Question: I am using QTableView to display Pandas.Thank to the codes from StackOverFlow, I can do it.
I want to update the value of the cell on the right of a ComboBox when I check or uncheck some values of the ComboBox but I am new to PyQt5 and I don't know how to do.
When I select 'A' => the cell on the right will be 'A', then I check 'B' => the cell on the right will be 'A,B'. If I deselect A => the cell on the right will be 'B'
I have been searching but I cant not find a solution.
I really need your help.
This is what I am trying to do.

'''
import sys
from PyQt5 import QtCore, QtGui, QtWidgets
from PyQt5.QtWidgets import QApplication, QWidget, QTableWidget, QComboBox, QVBoxLayout
from PyQt5.QtCore import Qt
dept_list = ['A','B','C','D','E','F','G','H']
class TableModel(QtCore.QAbstractTableModel):
def __init__(self, data):
super().__init__()
self._data = data
def data(self, index, role):
if role == Qt.DisplayRole or role == Qt.EditRole:
# See below for the nested-list data structure.
# .row() indexes into the outer list,
# .column() indexes into the sub-list
value = self._data.iloc[index.row(), index.column()]
return str(value)
def rowCount(self, index):
# The length of the outer list.
return self._data.shape[0]
def columnCount(self, index):
# The following takes the first sub-list, and returns
# the length (only works if all rows are an equal length)
return self._data.shape[1]
def flags(self, index):
return Qt.ItemIsSelectable | Qt.ItemIsEnabled | Qt.ItemIsEditable
def setData(self, index, value, role):
if role == Qt.EditRole:
self._data.iloc[index.row(), index.column()] = value
self._data.iat[index.row(), self._data.shape[1]-1] = value
self.dataChanged.emit(index, index)
return True
def headerData(self, section, orientation, role):
if role == Qt.DisplayRole:
if orientation == Qt.Horizontal:
return str(self._data.columns[section])
if orientation == Qt.Vertical:
return str(self._data.index[section])
class CheckableComboBox(QComboBox):
def __init__(self):
super().__init__()
self._changed = False
self.view().pressed.connect(self.handleItemPressed)
self.checked_item=[]
for i in range(len(dept_list)):
self.addItem(dept_list[i])
self.setItemChecked(i, False)
def setItemChecked(self, index, checked=False):
item = self.model().item(index, self.modelColumn()) # QStandardItem object
if checked:
item.setCheckState(Qt.Checked)
else:
item.setCheckState(Qt.Unchecked)
def handleItemPressed(self, index):
item = self.model().itemFromIndex(index)
if item.checkState() == Qt.Checked:
item.setCheckState(Qt.Unchecked)
if item.text() in self.checked_item:
self.checked_item.remove(item.text())
print(self.checked_item)
else:
item.setCheckState(Qt.Checked)
self.checked_item.append(item.text())
print(self.checked_item)
self._changed = True
self.check_items()
def hidePopup(self):
if not self._changed:
super().hidePopup()
self._changed = False
def item_checked(self, index):
# getting item at index
item = self.model().item(index, 0)
# return true if checked else false
return item.checkState() == Qt.Checked
def check_items(self):
# blank list
checkedItems = []
# traversing the items
for i in range(self.count()):
# if item is checked add it to the list
if self.item_checked(i):
checkedItems.append(i)
# checkedItems.append(self.model().item(i, 0).text())
# call this method
self.update_labels(checkedItems)
# method to update the label
def update_labels(self, item_list):
n = ''
count = 0
# traversing the list
for i in item_list:
# if count value is 0 don't add comma
if count == 0:
n += ' % s' % i
# else value is greater then 0
# add comma
else:
n += ', % s' % i
# increment count
count += 1
# loop
for i in range(self.count()):
# getting label
text_label = self.model().item(i, 0).text()
# default state
if text_label.find('-') >= 0:
text_label = text_label.split('-')[0]
# shows the selected items
item_new_text_label = text_label + ',' + n
# setting text to combo box
self.setItemText(i, item_new_text_label)
class MainWindow(QtWidgets.QMainWindow):
def __init__(self):
super().__init__()
self.table = QtWidgets.QTableView()
self.combo_box_list=[]
import pandas as pd
df = pd.read_excel(r"E:92021-12 2022 1001.xlsx", skiprows=7)
# data = pd.DataFrame([[1, 9, 2], [1, 0, -1], [3, 5, 2], [3, 3, 2], [5, 8, 9],],
# columns=["A", "B", "C"],
# index=["Row 1", "Row 2", "Row 3", "Row 4", "Row 5"],)
df['Allocation Selection'] = ''
df['Allocation']=''
self.model = TableModel(df)
self.table.setModel(self.model)
# combo = CheckableComboBox()
# for i in range(len(dept_list)):
# combo.addItem(dept_list[i])
# combo.setItemChecked(i, False)
for i in range(df.shape[0]):
combo = CheckableComboBox()
self.combo_box_list.append(combo)
# pix = QPersistentModelIndex(index)
# combo.currentIndexChanged[str].connect(lambda txt, pix=pix: self.tableView.model().setData(QModelIndex(pix), txt))
self.table.setIndexWidget(self.model.index(i, df.shape[1] - 2), combo)
self.setCentralWidget(self.table)
self.setGeometry(600, 100, 400, 200)
app = QtWidgets.QApplication(sys.argv)
window = MainWindow()
window.show()
app.exec_()
'''
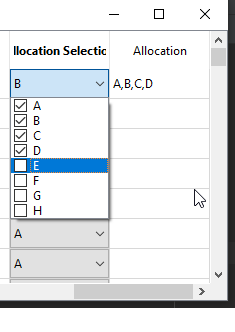
Answer: If I understand correctly, you are using QTableView to display a pandas dataframe. In this case it should be quite simple. You need to use the signal that comes from the QComboBox when an item is selected - probably 'currentIndexChanged()'. You need to connect this to a function that will identify which items in your QComboBox are checked, and from this build the string that will go into the dataframe at the right place. Once the dataframe is updated, your QTableView should update to display the new cell of the dataframe. Without knowing more about your exact setup (the checkable combobox) I can't be more specific.
Edit: Here is a working solution. The first step was to make the combobox aware of what row it is in - in this case I just passed the row number as a variable to the combobox on creation. It's a quick and dirty way to do it - it would be better to find the row of the table that the widget is in dynamically. The second step is to define a custom signal which passes the row and the checked item list to a function in the main class which updates the dataframe at that row with the new checked list.
'''
import sys
from PyQt5 import QtCore, QtGui, QtWidgets
from PyQt5.QtWidgets import QApplication, QWidget, QTableWidget, QComboBox, QVBoxLayout
from PyQt5.QtCore import Qt, pyqtSignal
dept_list = ['A','B','C','D','E','F','G','H']
class TableModel(QtCore.QAbstractTableModel):
def __init__(self, data):
super().__init__()
self._data = data
def data(self, index, role):
if role == Qt.DisplayRole or role == Qt.EditRole:
# See below for the nested-list data structure.
# .row() indexes into the outer list,
# .column() indexes into the sub-list
value = self._data.iloc[index.row(), index.column()]
return str(value)
def rowCount(self, index):
# The length of the outer list.
return self._data.shape[0]
def columnCount(self, index):
# The following takes the first sub-list, and returns
# the length (only works if all rows are an equal length)
return self._data.shape[1]
def flags(self, index):
return Qt.ItemIsSelectable | Qt.ItemIsEnabled | Qt.ItemIsEditable
def setData(self, index, value, role):
if role == Qt.EditRole:
self._data.iloc[index.row(), index.column()] = value
self._data.iat[index.row(), self._data.shape[1]-1] = value
self.dataChanged.emit(index, index)
return True
def headerData(self, section, orientation, role):
if role == Qt.DisplayRole:
if orientation == Qt.Horizontal:
return str(self._data.columns[section])
if orientation == Qt.Vertical:
return str(self._data.index[section])
class CheckableComboBox(QComboBox):
check_changed = pyqtSignal(int, list)
def __init__(self, row):
super().__init__()
self._changed = False
self.view().pressed.connect(self.handleItemPressed)
self.checked_item=[]
self.row = row
for i in range(len(dept_list)):
self.addItem(dept_list[i])
self.setItemChecked(i, False)
def setItemChecked(self, index, checked=False):
item = self.model().item(index, self.modelColumn()) # QStandardItem object
if checked:
item.setCheckState(Qt.Checked)
else:
item.setCheckState(Qt.Unchecked)
def handleItemPressed(self, index):
item = self.model().itemFromIndex(index)
if item.checkState() == Qt.Checked:
item.setCheckState(Qt.Unchecked)
if item.text() in self.checked_item:
self.checked_item.remove(item.text())
print(self.checked_item)
else:
item.setCheckState(Qt.Checked)
self.checked_item.append(item.text())
print(self.checked_item)
self._changed = True
self.check_changed.emit(self.row, self.checked_item)
self.check_items()
def hidePopup(self):
if not self._changed:
super().hidePopup()
self._changed = False
def item_checked(self, index):
# getting item at index
item = self.model().item(index, 0)
# return true if checked else false
return item.checkState() == Qt.Checked
def check_items(self):
# blank list
checkedItems = []
# traversing the items
for i in range(self.count()):
# if item is checked add it to the list
if self.item_checked(i):
checkedItems.append(i)
# checkedItems.append(self.model().item(i, 0).text())
# call this method
self.update_labels(checkedItems)
# method to update the label
def update_labels(self, item_list):
n = ''
count = 0
# traversing the list
for i in item_list:
# if count value is 0 don't add comma
if count == 0:
n += ' % s' % i
# else value is greater then 0
# add comma
else:
n += ', % s' % i
# increment count
count += 1
# loop
for i in range(self.count()):
# getting label
text_label = self.model().item(i, 0).text()
# default state
if text_label.find('-') >= 0:
text_label = text_label.split('-')[0]
# shows the selected items
item_new_text_label = text_label + ',' + n
# setting text to combo box
self.setItemText(i, item_new_text_label)
class MainWindow(QtWidgets.QMainWindow):
def __init__(self):
super().__init__()
self.table = QtWidgets.QTableView()
self.combo_box_list=[]
import pandas as pd
#df = pd.read_excel(r"E:92021-12 2022 1001.xlsx", skiprows=7)
self.df = pd.DataFrame([[1, 9, 2], [1, 0, -1], [3, 5, 2], [3, 3, 2], [5, 8, 9],],
columns=["A", "B", "C"])
self.df['Allocation Selection'] = ''
self.df['Allocation']=''
self.model = TableModel(self.df)
self.table.setModel(self.model)
for i in range(self.df.shape[0]):
combo = CheckableComboBox(i)
combo.check_changed.connect(self.update_df)
self.combo_box_list.append(combo)
self.table.setIndexWidget(self.model.index(i, self.df.shape[1] - 2), combo)
self.setCentralWidget(self.table)
self.setGeometry(600, 100, 400, 200)
def update_df(self, row, checked):
print(row, checked)
self.df.at[row,'Allocation'] = checked
app = QtWidgets.QApplication(sys.argv)
window = MainWindow()
window.show()
app.exec_()
'''